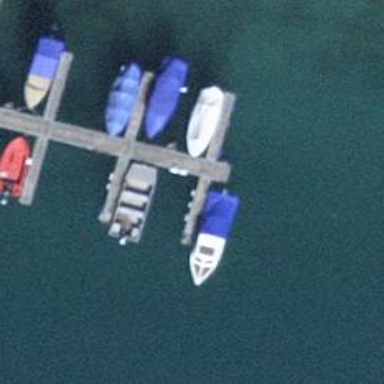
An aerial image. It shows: Man-made pier.